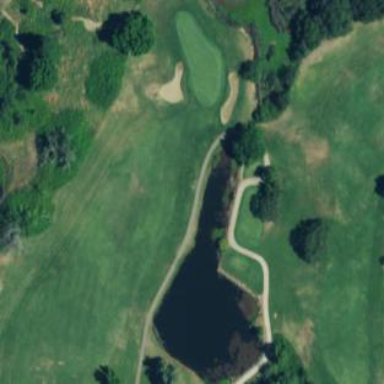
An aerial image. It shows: Scenic view of water hazard on golf course. The natural water feature adds beauty to the landscape.